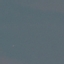
Land use / land cover class: SeaLake